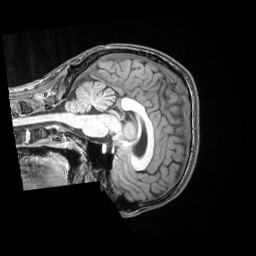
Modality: T1w
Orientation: sagittal
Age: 23
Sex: male
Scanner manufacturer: siemens
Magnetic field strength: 3 T
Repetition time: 2 s
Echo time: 0.00339 s